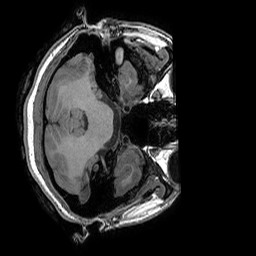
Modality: T1w
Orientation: axial
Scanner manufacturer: ge
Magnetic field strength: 3 T
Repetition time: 0.008512 s
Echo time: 0.003336 s